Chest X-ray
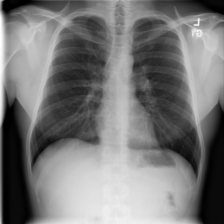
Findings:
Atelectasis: negative
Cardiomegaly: negative
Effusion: negative
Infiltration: negative
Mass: negative
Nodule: negative
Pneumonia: negative
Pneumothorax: negative
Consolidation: negative
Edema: negative
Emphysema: negative
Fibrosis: negative
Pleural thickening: negative
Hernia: negative